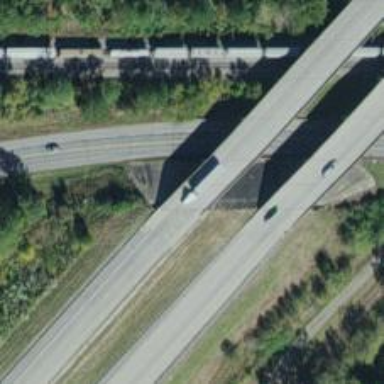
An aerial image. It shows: Viaduct bridge on motorway.